Field crop: tomato
Growth stage: 2
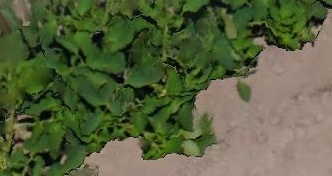
Species: tomato